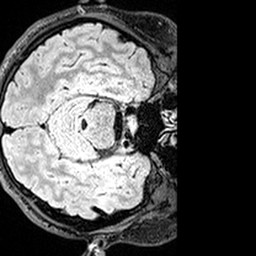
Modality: FLAIR
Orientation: axial
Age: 21
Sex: female
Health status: healthy
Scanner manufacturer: siemens
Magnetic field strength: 3 T
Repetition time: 5 s
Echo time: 0.388 s